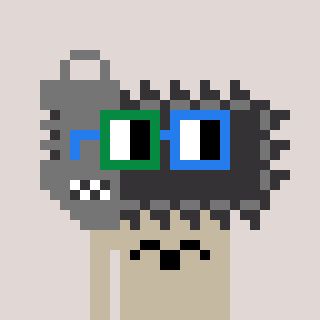
a pixel art character with square green and blue glasses, a chainsaw-shaped head and a bege-colored body on a warm background